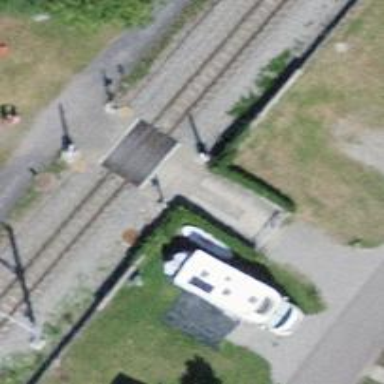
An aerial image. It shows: Narrow-gauge railway track electrified by contact line.